Aerial crown-view tile of a tropical tree (Barro Colorado Island, Panama), acquired 20250915:
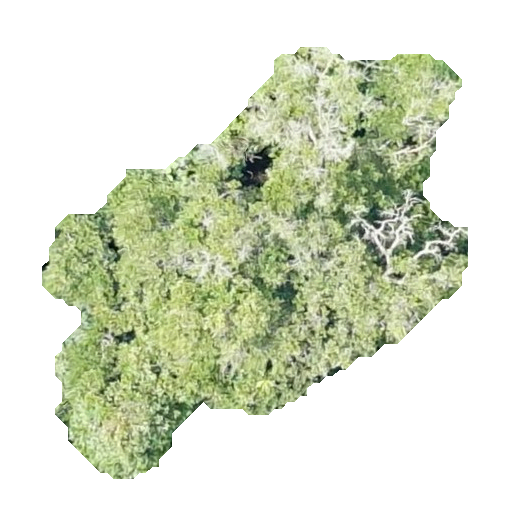
Species: Guapira myrtiflora
GBIF accepted scientific name: Guapira myrtiflora
Crown area: 159.926 m²